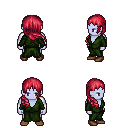
a pixel art fantasy rpg character, male body template, dark elf, purple skin, green robe, metal pants, ruby red right-swept hairstyle, brown shoes, four views (front, back, left, right), 2x2 character sprite sheet, small pixel art, hard edges, no anti-aliasing